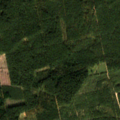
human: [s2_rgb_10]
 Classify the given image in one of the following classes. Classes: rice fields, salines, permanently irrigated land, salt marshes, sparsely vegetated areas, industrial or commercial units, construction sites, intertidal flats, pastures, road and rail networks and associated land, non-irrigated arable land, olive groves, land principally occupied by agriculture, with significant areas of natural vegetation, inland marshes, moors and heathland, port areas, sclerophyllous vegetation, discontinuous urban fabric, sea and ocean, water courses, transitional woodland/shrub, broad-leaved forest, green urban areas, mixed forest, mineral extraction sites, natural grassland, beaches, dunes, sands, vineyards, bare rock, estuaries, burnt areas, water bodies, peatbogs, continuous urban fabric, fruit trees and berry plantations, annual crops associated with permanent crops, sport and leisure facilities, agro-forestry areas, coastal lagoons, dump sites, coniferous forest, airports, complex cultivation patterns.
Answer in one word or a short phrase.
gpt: coniferous forest, transitional woodland/shrub